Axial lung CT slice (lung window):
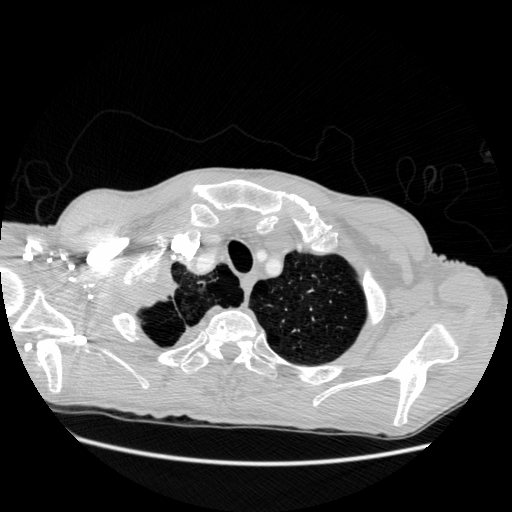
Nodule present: no